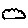
Label: cloud